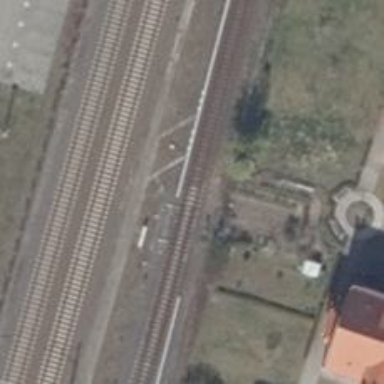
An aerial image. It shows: Railway signal.